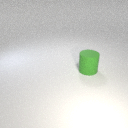
large green rubber cylinder